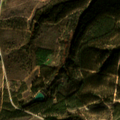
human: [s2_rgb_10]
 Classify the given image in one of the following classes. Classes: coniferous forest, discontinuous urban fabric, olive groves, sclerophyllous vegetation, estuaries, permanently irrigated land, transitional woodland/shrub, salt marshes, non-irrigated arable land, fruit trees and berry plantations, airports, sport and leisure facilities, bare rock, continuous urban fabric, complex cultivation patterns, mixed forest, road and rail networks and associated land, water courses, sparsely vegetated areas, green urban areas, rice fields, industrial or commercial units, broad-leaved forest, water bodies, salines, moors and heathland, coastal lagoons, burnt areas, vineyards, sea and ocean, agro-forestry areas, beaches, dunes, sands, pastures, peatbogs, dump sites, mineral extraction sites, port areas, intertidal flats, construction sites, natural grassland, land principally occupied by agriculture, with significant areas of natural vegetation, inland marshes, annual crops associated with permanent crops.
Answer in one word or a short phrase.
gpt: olive groves, agro-forestry areas, broad-leaved forest, transitional woodland/shrub